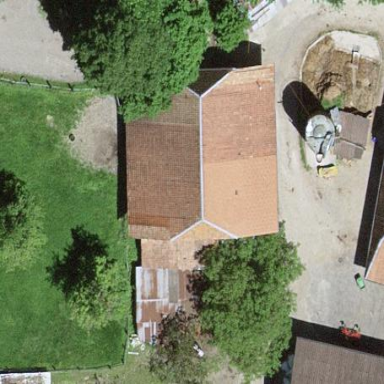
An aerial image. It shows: Rural barn.